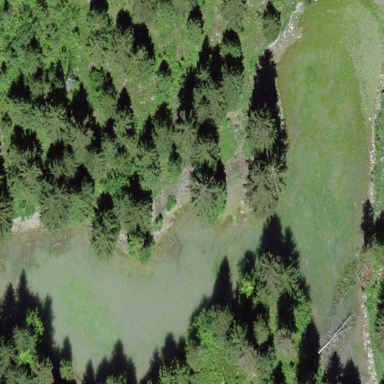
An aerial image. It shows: Pond with natural water.